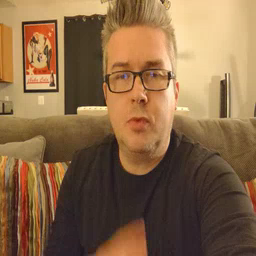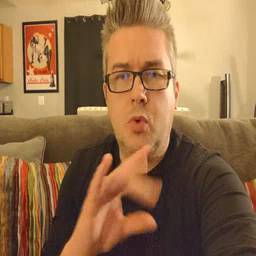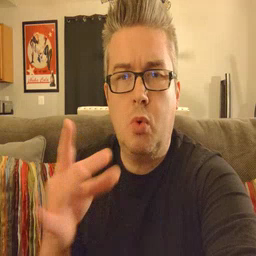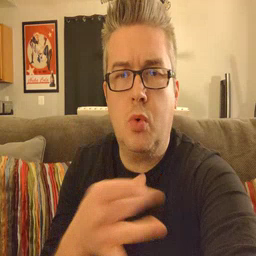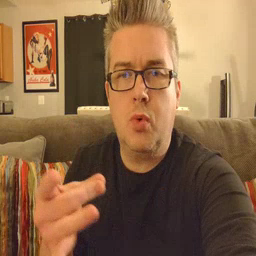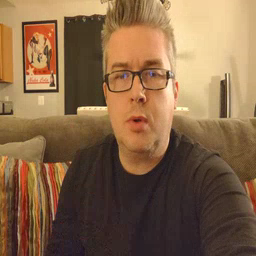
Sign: story